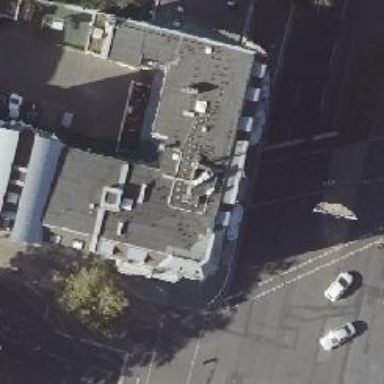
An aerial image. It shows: Hotel.